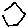
Label: hexagon